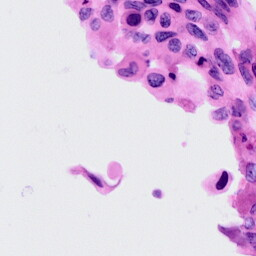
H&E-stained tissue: Cervix